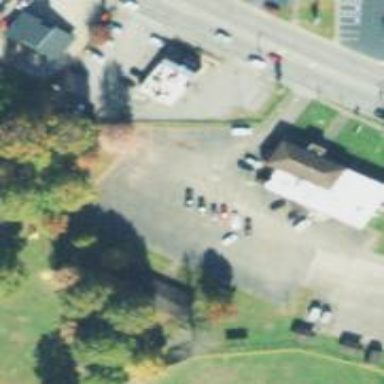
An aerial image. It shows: Parking area with surface.